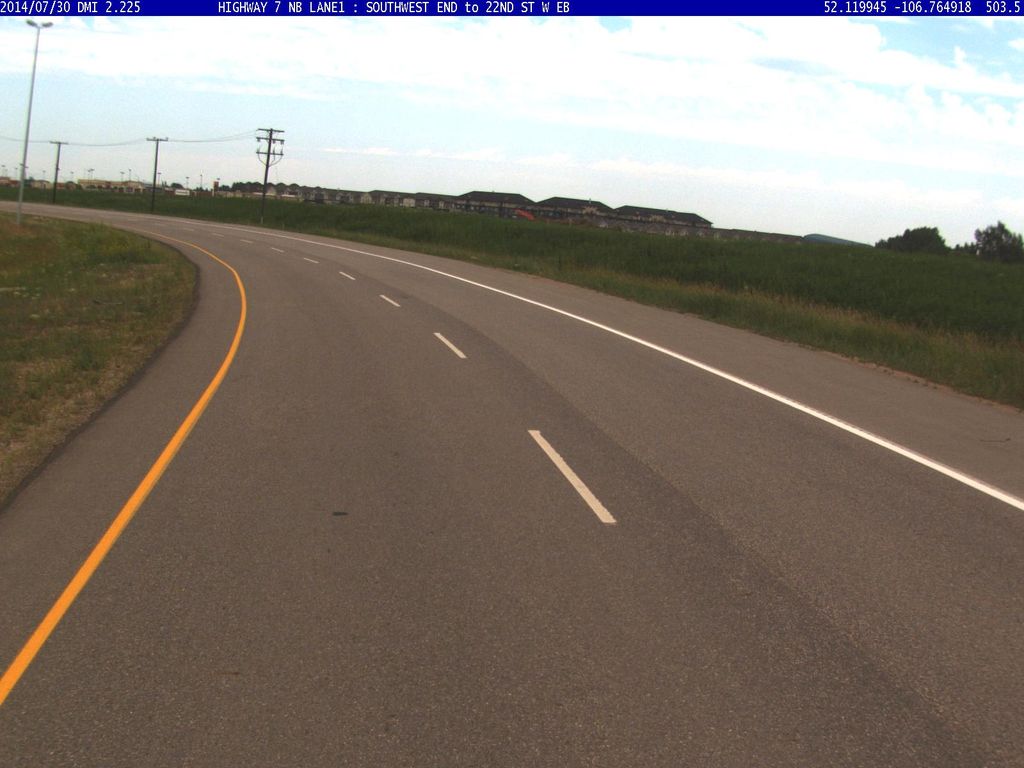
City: saskatoon